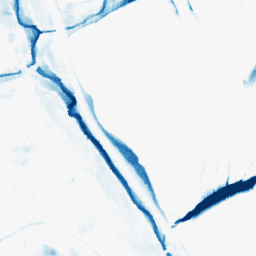
Category: morphological
Decomposition family: morphological_rect
Decomposition parameters: operation: closing
width: 20
height: 20
Upsampling method: lanczos
Upsampling parameters: scale: 8
Upsampling scale: 8